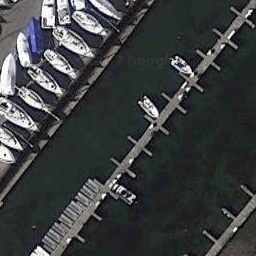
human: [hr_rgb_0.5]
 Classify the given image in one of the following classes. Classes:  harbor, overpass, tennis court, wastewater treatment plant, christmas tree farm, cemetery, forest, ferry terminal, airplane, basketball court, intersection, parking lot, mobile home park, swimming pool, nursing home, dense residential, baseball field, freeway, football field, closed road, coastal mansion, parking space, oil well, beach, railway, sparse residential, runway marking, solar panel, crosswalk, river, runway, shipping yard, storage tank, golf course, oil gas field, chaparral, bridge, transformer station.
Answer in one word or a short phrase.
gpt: harbor